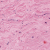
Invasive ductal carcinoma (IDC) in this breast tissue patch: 0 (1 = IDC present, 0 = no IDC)